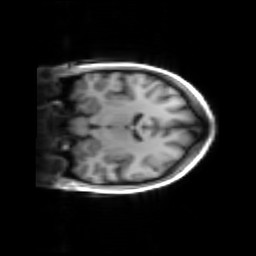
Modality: inplaneT1
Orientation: coronal
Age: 25
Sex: female
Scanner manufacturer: siemens
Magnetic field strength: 3 T
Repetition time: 1.2 s
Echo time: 0.00251 s